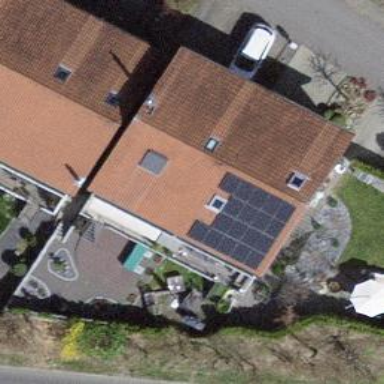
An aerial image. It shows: Solar power generator.